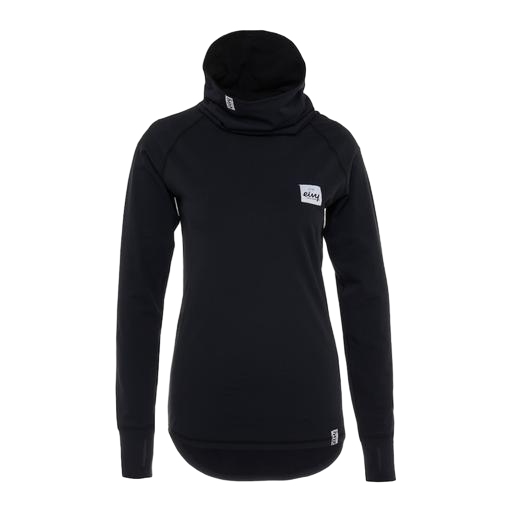
long sleeved dark hood, long sleeved hoodie, women's cowl neck, white background